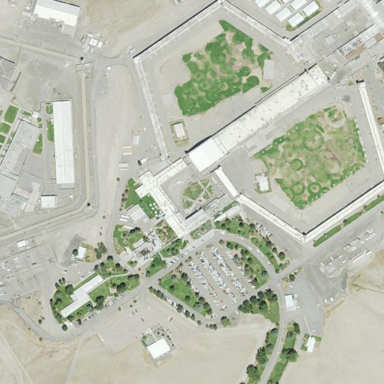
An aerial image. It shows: Prison enclosed by fence.